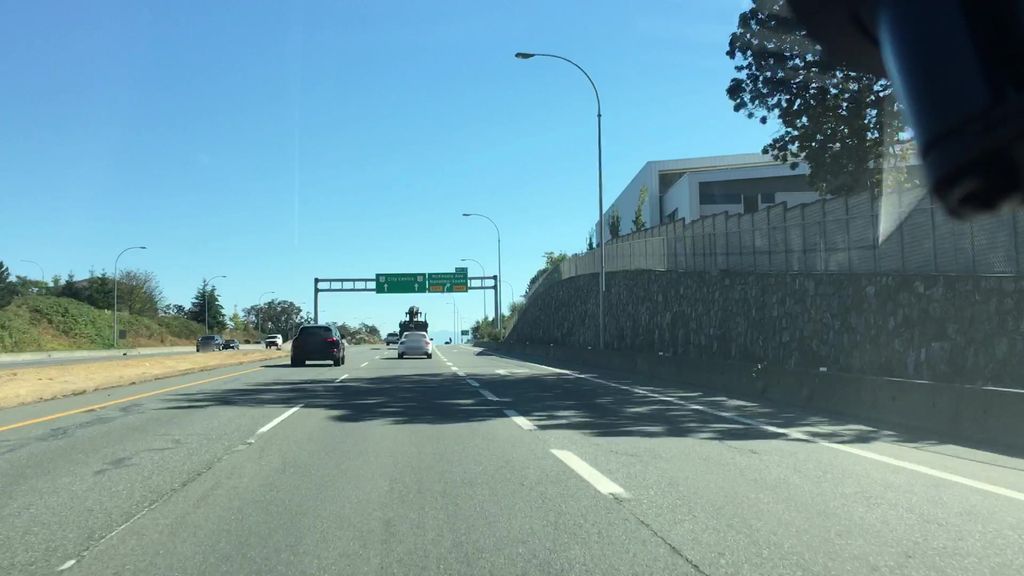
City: victoria